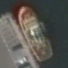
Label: Towing_vessel